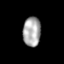
Tissue: prostate
Cell type: T cells
Senescence score: 0.7204
Nuclear area (px): 520
Mean DAPI intensity: 167.385